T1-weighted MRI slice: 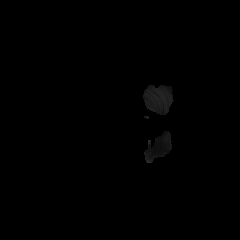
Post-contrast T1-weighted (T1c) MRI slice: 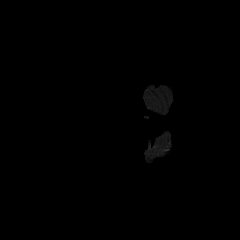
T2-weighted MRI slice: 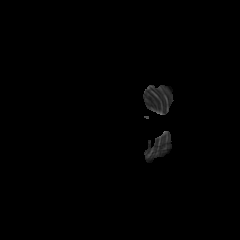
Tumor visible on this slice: no